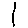
Label: line